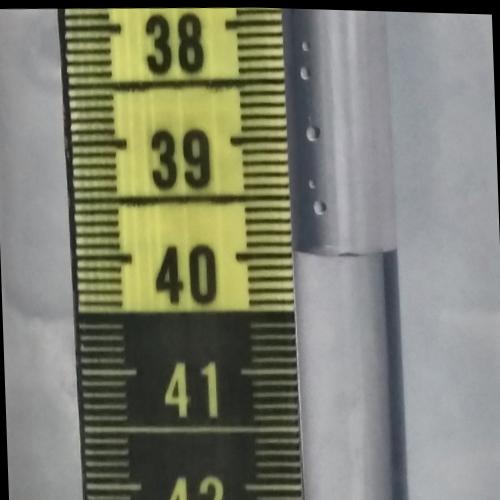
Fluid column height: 40.0 cm